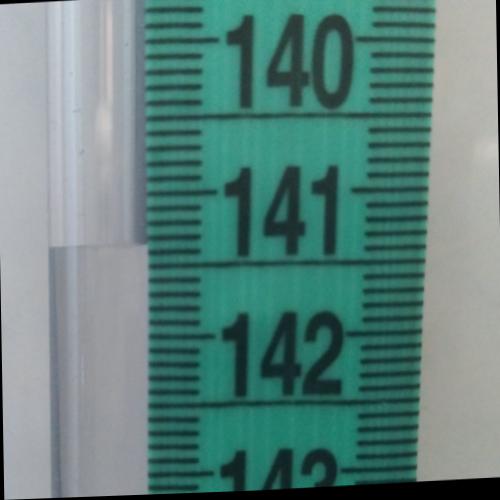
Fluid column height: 141.3 cm